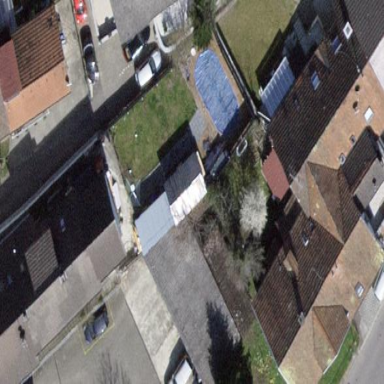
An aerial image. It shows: Group of garages.